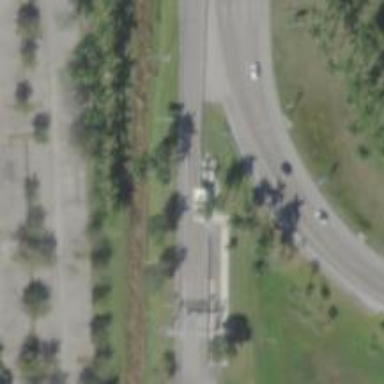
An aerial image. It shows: Toll gantry on the road.